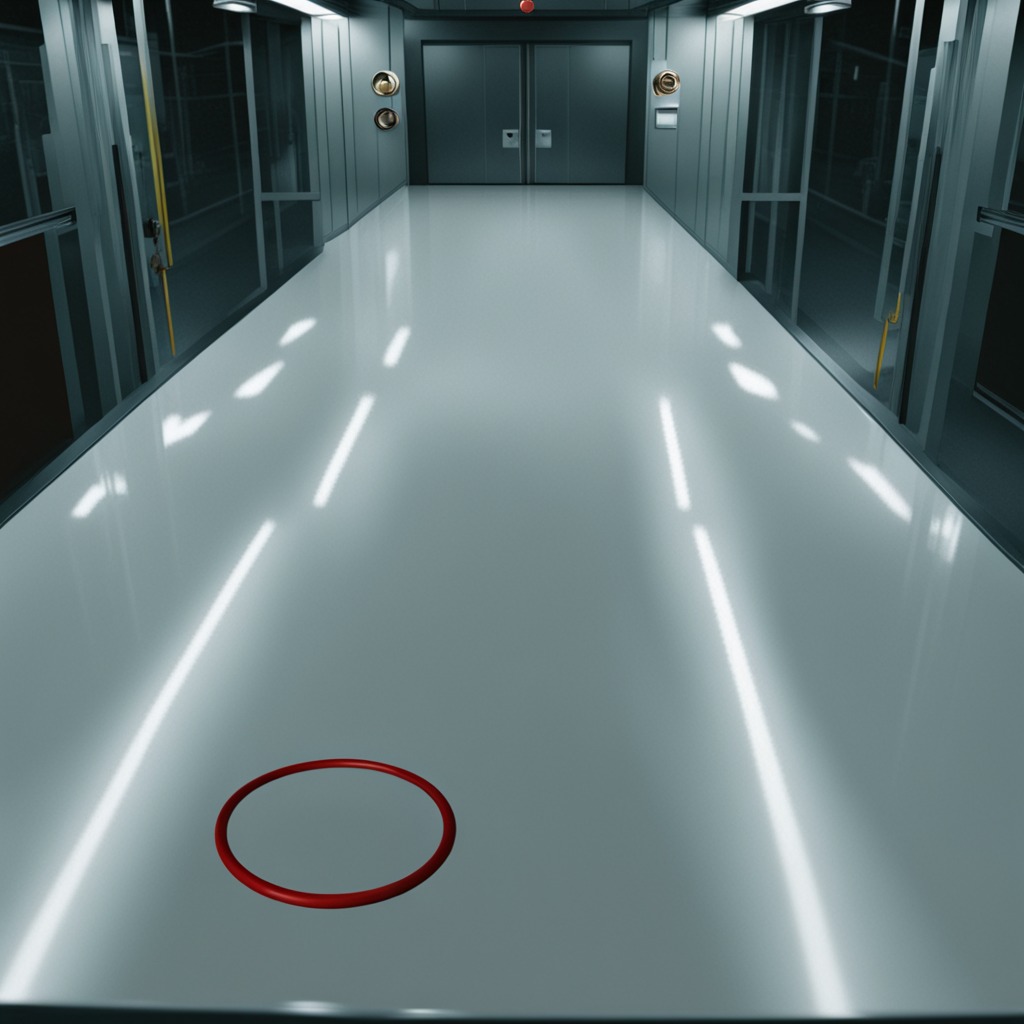
A rubber O-ring is lying on a high-gloss table in a ship maintenance bay industrial lighting.